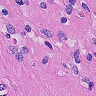
Metastatic tissue present: no